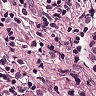
Metastatic tissue present: yes